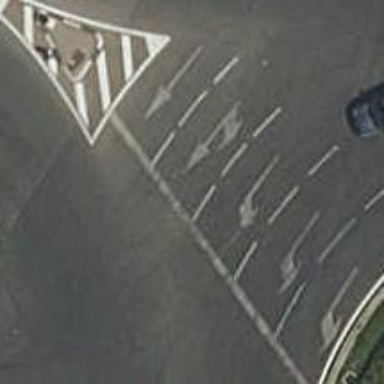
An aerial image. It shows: Road with traffic signals.